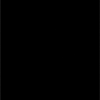
Label: dusty